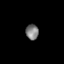
Tissue: prostate
Cell type: Fibroblasts
Senescence score: 0.7095
Nuclear area (px): 191
Mean DAPI intensity: 126.419